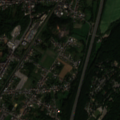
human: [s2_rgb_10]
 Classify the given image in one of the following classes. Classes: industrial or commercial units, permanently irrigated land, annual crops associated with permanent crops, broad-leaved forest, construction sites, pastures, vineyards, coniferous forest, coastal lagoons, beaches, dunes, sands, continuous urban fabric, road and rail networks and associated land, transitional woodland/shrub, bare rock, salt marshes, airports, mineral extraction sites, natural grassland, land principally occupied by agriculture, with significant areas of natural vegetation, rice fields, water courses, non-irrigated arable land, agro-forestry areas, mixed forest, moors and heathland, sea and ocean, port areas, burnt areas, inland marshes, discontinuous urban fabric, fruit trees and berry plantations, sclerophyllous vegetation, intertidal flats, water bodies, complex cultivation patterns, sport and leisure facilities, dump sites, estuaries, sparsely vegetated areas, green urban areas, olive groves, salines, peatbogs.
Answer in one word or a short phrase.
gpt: discontinuous urban fabric, non-irrigated arable land, broad-leaved forest